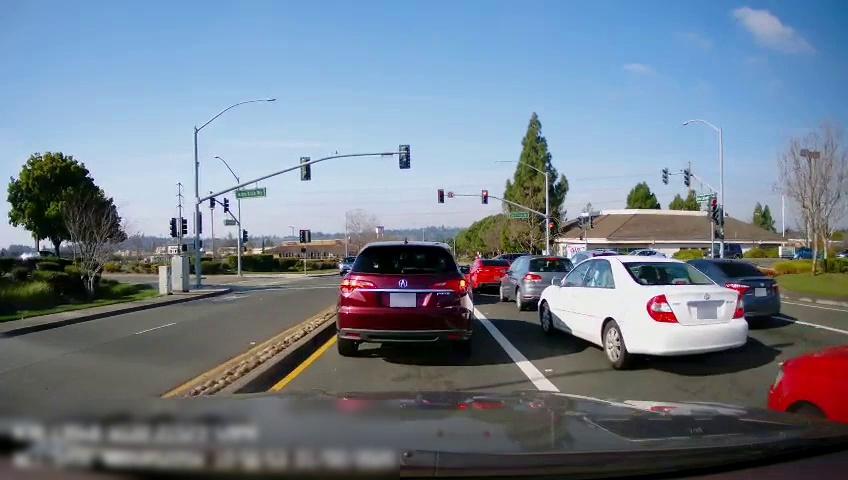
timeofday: Day
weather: Sunny
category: Drivable Space
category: Drivable Space
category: Vehicles | Car
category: Vehicles | SUV
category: Vehicles | Car
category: Vehicles | SUV
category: Vehicles | Car
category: Vehicles | Car
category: Vehicles | Car
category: Vehicles | Car
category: Vehicles | Car
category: Vehicles | SUV
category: Vehicles | SUV
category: Lanes | Current Lane
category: Lanes | Current Lane
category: Lanes | Current Lane
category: Lanes | Alternate Lane
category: Lanes | Opposite Lane
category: Traffic | Signs
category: Traffic | Signs
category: Traffic | Signs
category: Traffic | Lights
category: Traffic | Lights
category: Traffic | Lights
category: Traffic | Lights
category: Traffic | Lights
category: Traffic | Lights
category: Traffic | Lights
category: Traffic | Lights
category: Traffic | Lights
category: Traffic | Lights
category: Traffic | Lights
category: Traffic | Lights
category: Traffic | Lights
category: Traffic | Lights
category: Traffic | Lights
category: Traffic | Lights
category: Traffic | Lights